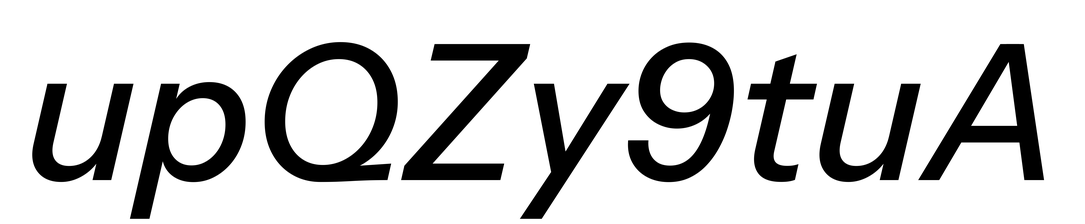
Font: InstrumentSans-Italic_Medium_Italic